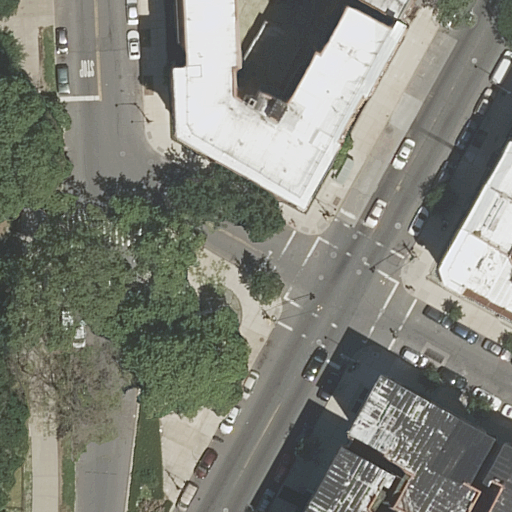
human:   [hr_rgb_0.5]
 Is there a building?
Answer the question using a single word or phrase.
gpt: yes

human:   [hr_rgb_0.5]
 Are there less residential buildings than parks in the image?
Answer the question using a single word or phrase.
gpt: no

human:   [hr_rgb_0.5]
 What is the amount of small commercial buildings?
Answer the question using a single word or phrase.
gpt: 0

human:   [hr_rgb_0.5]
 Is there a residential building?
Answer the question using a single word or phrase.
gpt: yes

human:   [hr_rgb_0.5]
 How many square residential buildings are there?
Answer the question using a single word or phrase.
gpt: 0

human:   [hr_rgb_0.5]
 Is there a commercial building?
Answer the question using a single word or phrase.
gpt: no

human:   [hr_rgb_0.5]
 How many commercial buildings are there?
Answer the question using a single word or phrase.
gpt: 0

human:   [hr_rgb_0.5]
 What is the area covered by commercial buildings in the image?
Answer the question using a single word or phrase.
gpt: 0m2

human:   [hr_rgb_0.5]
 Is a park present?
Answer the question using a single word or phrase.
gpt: yes

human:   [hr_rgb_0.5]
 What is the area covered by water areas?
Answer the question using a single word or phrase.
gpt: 0m2

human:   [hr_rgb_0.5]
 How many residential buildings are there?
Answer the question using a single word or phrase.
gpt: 6

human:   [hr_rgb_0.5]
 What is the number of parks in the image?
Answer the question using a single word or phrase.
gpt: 1

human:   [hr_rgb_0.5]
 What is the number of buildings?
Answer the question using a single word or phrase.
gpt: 6

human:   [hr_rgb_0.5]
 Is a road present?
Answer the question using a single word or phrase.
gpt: yes

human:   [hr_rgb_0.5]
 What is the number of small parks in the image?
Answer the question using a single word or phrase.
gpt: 0

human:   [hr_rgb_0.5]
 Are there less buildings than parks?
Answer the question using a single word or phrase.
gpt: no

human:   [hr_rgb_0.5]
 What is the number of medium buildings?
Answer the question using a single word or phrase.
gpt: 3

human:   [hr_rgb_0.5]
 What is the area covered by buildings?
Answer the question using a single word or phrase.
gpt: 1545m2

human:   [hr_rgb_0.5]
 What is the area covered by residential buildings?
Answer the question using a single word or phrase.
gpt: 1545m2

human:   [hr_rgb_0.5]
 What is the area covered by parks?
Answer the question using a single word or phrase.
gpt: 10636m2

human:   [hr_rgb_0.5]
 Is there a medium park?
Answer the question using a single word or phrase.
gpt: no

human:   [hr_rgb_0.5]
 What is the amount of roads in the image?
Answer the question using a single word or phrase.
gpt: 7

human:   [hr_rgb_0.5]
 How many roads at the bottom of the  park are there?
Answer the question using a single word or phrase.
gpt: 0

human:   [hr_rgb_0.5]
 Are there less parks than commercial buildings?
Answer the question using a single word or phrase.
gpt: no

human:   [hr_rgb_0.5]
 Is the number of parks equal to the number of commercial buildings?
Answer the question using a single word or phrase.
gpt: no

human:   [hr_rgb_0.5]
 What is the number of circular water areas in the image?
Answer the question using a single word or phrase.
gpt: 0

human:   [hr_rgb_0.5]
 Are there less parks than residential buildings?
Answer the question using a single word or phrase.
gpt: yes

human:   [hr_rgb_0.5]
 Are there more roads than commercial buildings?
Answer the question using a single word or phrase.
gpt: yes

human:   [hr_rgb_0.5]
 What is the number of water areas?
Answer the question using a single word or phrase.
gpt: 0

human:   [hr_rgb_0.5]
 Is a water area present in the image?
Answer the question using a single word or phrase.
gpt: no

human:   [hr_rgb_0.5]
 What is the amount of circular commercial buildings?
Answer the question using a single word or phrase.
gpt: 0

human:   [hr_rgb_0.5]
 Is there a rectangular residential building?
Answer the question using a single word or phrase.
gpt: yes

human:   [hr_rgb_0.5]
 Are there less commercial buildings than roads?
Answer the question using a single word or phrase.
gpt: yes

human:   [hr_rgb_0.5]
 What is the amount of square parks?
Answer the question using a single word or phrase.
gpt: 0

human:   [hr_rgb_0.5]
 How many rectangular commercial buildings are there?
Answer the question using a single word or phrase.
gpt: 0

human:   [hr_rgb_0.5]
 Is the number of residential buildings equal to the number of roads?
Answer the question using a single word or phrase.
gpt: no

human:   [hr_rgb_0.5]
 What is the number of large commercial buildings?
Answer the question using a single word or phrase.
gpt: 0

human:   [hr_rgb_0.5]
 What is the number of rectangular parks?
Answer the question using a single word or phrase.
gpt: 1

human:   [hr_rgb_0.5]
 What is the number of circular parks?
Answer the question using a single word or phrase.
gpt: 0

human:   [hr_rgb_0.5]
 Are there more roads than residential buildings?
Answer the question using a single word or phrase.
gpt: yes

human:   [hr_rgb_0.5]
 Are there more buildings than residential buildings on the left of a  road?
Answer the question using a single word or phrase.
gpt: yes

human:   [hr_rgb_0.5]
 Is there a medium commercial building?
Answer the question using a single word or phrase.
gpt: no

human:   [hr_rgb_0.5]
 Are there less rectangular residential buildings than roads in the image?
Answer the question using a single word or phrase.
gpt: yes

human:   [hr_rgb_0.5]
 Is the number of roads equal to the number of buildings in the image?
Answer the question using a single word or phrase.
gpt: no

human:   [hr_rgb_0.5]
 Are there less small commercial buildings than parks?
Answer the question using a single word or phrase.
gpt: yes

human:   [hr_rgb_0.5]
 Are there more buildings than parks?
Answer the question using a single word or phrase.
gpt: yes

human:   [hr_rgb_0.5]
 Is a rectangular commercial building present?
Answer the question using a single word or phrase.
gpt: no

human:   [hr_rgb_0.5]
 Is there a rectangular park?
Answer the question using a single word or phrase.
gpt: yes

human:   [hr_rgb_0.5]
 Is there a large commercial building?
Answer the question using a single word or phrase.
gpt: no

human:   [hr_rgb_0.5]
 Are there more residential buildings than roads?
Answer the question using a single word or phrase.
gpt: no

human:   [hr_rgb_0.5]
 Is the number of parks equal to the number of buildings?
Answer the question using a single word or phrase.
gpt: no

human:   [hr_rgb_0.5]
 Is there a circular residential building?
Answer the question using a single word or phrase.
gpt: no

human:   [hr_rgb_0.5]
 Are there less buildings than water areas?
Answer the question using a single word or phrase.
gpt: no

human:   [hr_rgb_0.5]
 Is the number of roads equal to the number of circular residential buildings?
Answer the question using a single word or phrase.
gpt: no

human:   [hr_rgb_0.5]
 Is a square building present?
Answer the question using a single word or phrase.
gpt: no

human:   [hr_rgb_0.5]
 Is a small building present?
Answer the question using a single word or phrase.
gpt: yes

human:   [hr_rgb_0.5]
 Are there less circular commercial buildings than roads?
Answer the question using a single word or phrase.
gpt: yes

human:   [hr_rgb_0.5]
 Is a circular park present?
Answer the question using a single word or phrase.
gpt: no

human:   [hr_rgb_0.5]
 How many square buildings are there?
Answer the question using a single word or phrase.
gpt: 0

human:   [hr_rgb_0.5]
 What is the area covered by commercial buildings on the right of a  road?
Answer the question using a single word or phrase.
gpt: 0m2

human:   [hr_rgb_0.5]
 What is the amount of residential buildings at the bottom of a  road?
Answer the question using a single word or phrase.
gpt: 4

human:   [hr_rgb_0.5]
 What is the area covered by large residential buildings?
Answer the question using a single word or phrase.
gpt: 806m2

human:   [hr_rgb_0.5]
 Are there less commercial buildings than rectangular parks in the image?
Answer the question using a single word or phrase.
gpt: yes

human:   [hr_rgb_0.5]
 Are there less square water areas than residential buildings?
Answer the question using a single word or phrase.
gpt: yes